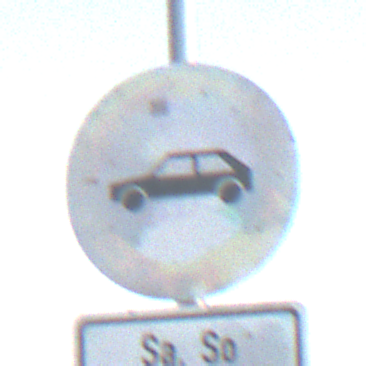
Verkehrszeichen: VerbotPersonenkraftwagen
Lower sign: ZeitangabenMitBeschraenkungAufWochentage9
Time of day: SunriseSunset
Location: Outdoor (Nature)
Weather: Clear
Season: NotSpecified
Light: Natural